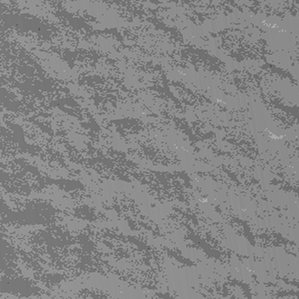
Label: frost